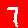
Digit: 7